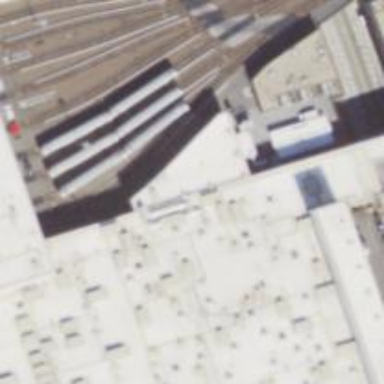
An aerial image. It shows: Electrified railway yard with rail tracks.